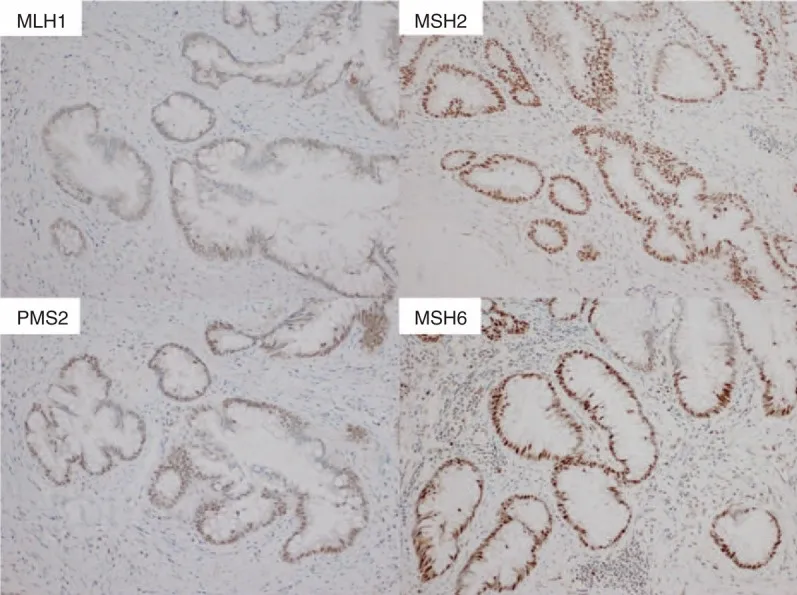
Immunohistochemical staining for DNA mismatch repair protein showed normal expression of MLH1, MLH2, PMS2, and MSH6. (x200).
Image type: pathology (immunostaining)